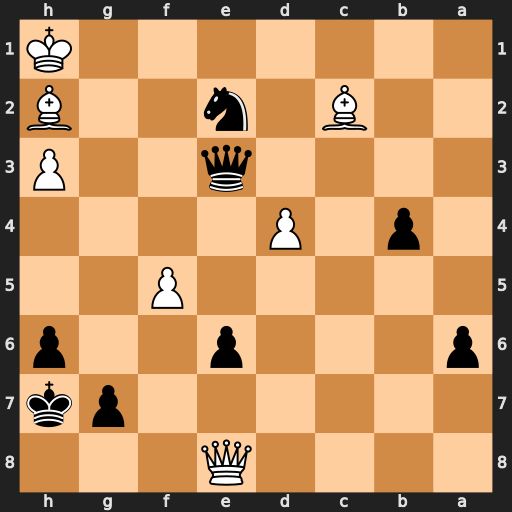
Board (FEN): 4Q3/6pk/p3p2p/5P2/1p1P4/4q2P/2B1n2B/7K
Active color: b
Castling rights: -
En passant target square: -
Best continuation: Qf3#